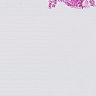
Metastatic tissue present: no